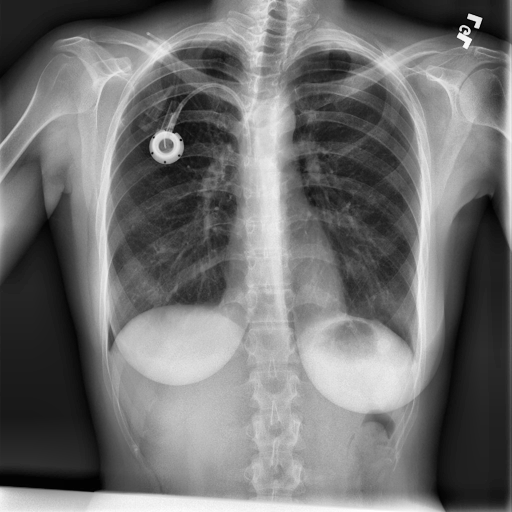
Finding: NORMAL